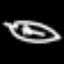
Label: leaf